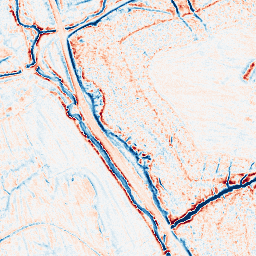
Category: edge_preserving
Decomposition family: anisotropic_diffusion
Decomposition parameters: iterations: 10
kappa: 30
gamma: 0.2
Upsampling method: bicubic
Upsampling parameters: scale: 8
Upsampling scale: 8